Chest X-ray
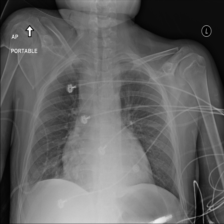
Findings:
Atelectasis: negative
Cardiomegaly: negative
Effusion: negative
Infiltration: negative
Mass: negative
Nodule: negative
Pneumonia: negative
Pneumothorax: negative
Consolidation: negative
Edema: negative
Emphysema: negative
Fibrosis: negative
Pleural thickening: negative
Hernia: negative